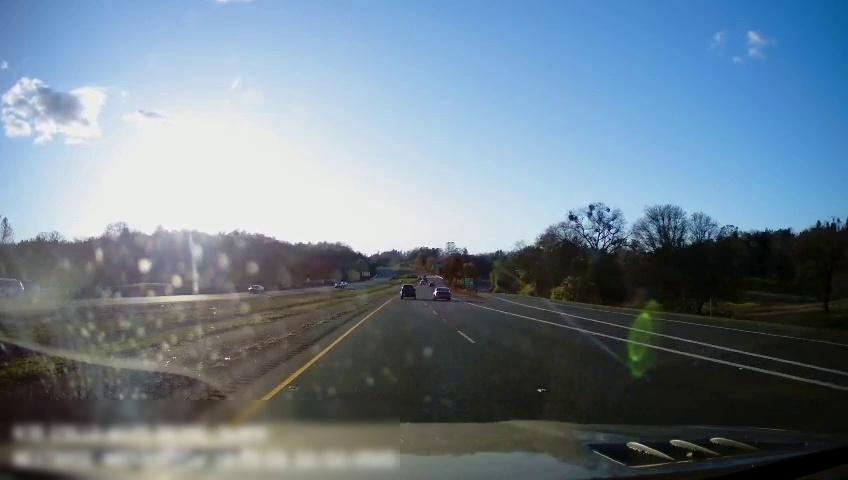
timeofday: Day
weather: Sunny
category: Drivable Space
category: Drivable Space
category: Vehicles | Car
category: Vehicles | Car
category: Vehicles | SUV
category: Vehicles | SUV
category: Lanes | Current Lane
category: Lanes | Current Lane
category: Lanes | Alternate Lane
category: Lanes | Alternate Lane
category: Lanes | Alternate Lane
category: Traffic | Signs